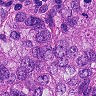
Metastatic tissue present: yes